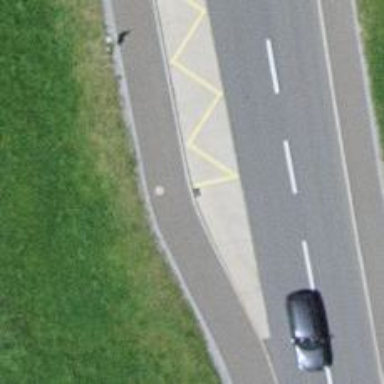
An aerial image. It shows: Platform for public transport on the road.